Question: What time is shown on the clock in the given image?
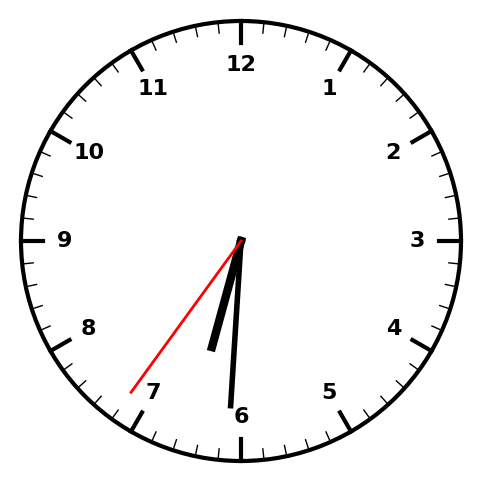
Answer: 06:30:36